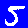
Digit: 5